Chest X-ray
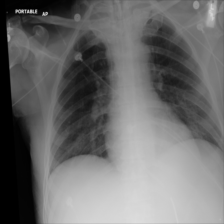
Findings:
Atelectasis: negative
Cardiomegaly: negative
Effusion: negative
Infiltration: negative
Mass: negative
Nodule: negative
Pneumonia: negative
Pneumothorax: negative
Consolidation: negative
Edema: negative
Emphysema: negative
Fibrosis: negative
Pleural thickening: negative
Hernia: negative